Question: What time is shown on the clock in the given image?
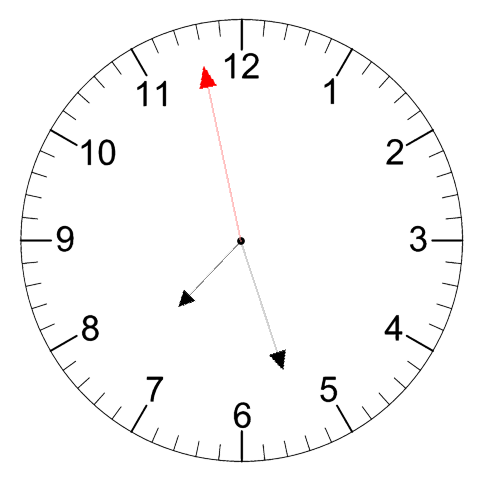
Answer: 07:26:58